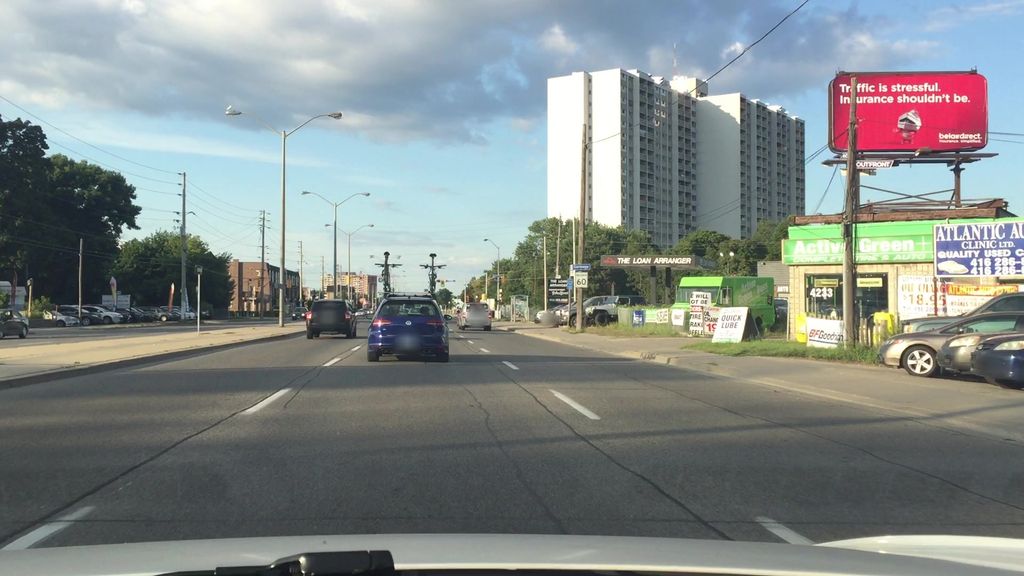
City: toronto